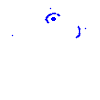
Particle: electron